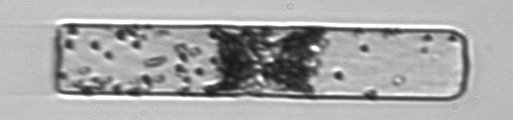
Label: Guinardia_flaccida